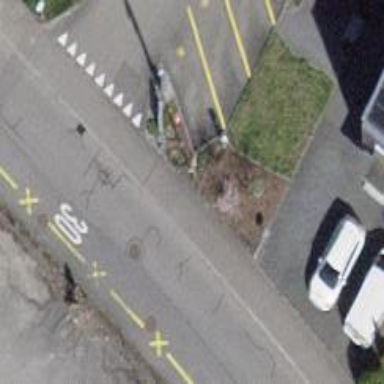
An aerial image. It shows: Charging station.